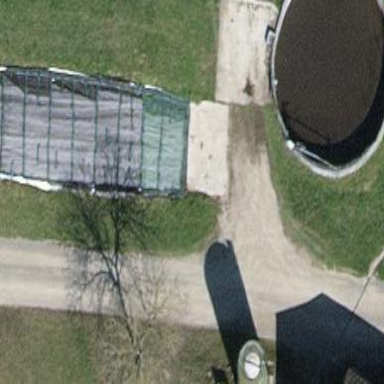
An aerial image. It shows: Bunker silo.